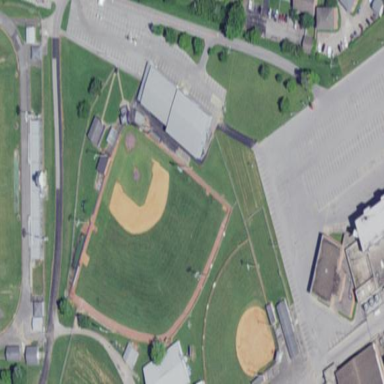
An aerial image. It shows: Baseball pitch for leisure and sports activities.